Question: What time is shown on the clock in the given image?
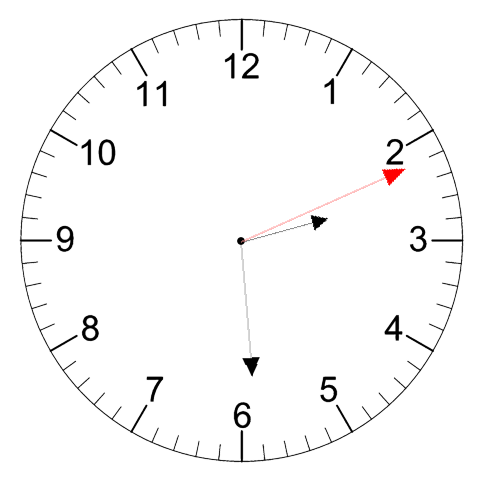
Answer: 02:29:11